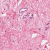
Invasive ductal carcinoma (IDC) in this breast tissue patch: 0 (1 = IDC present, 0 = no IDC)